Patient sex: F
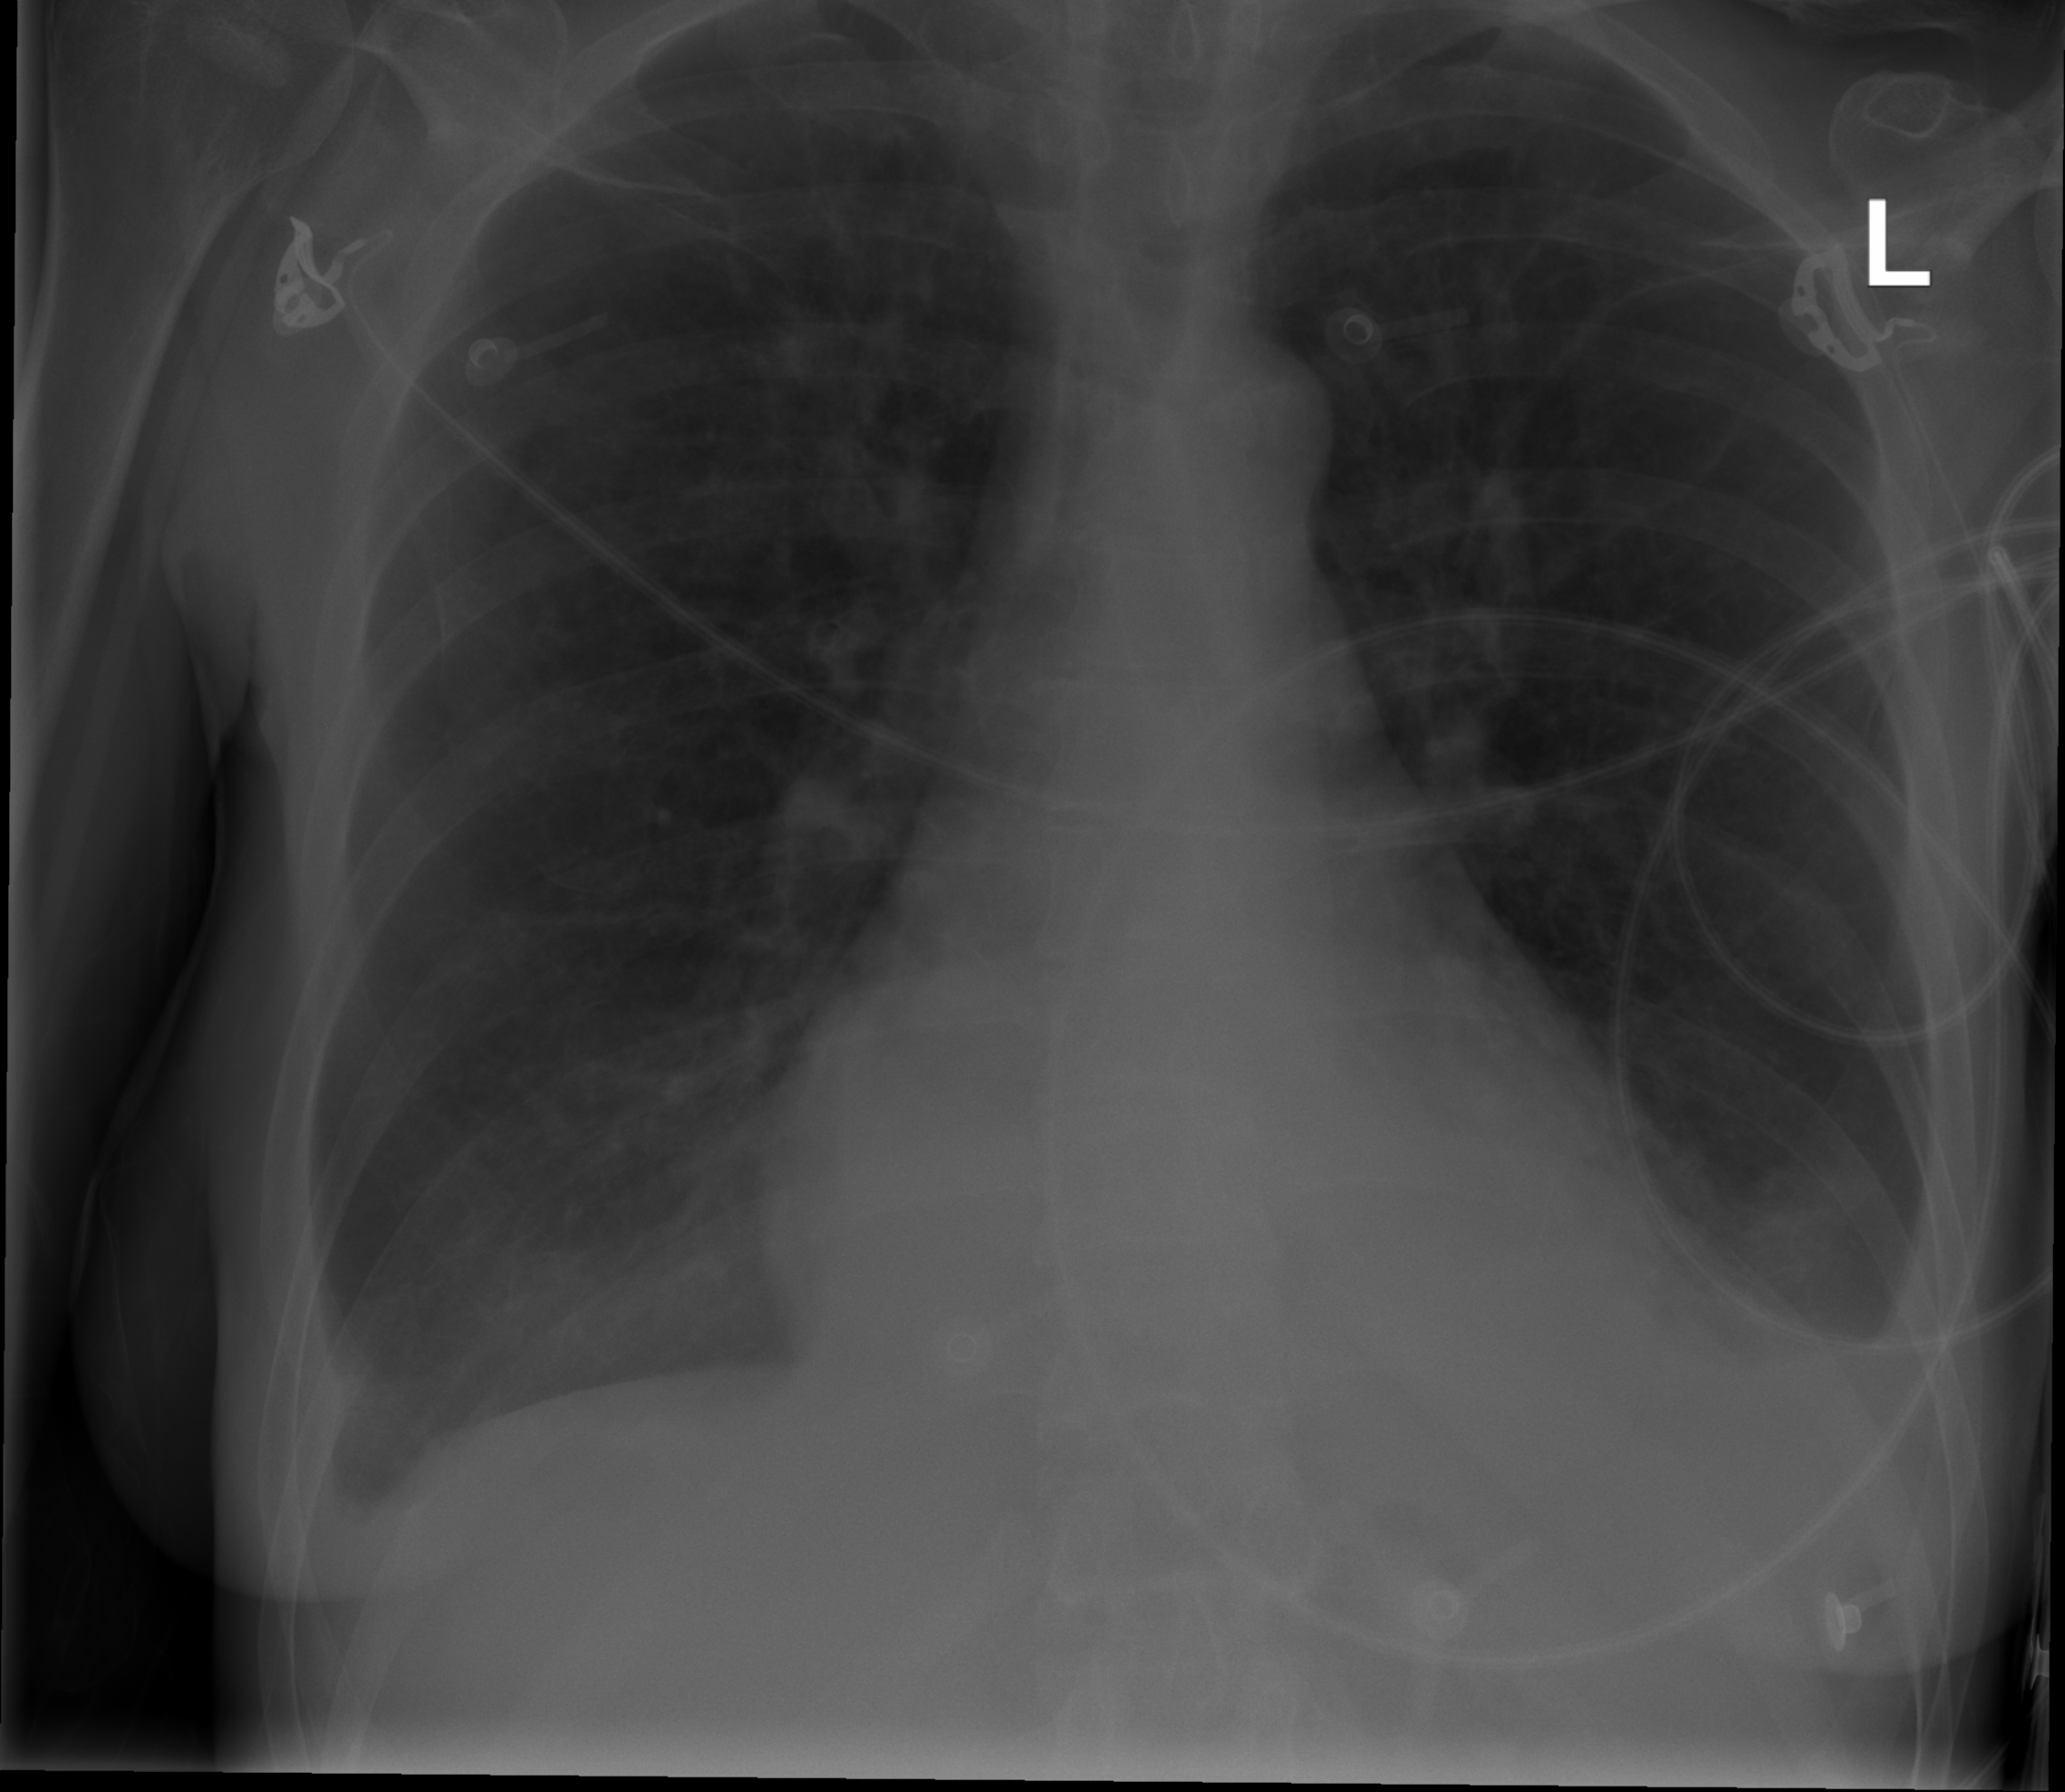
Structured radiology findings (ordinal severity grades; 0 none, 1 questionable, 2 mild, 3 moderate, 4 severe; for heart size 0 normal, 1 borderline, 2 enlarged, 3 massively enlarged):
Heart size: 0
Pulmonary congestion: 0
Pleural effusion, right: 0
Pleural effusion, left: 2
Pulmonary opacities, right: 0
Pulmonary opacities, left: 2
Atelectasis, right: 2
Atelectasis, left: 0